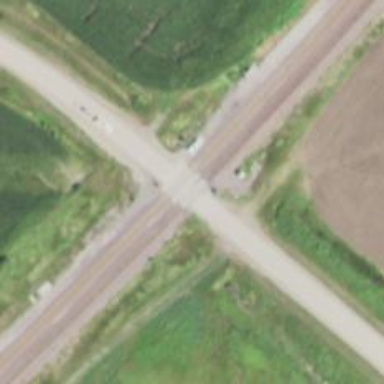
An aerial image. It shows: Level crossing with both lights and saltire in place.